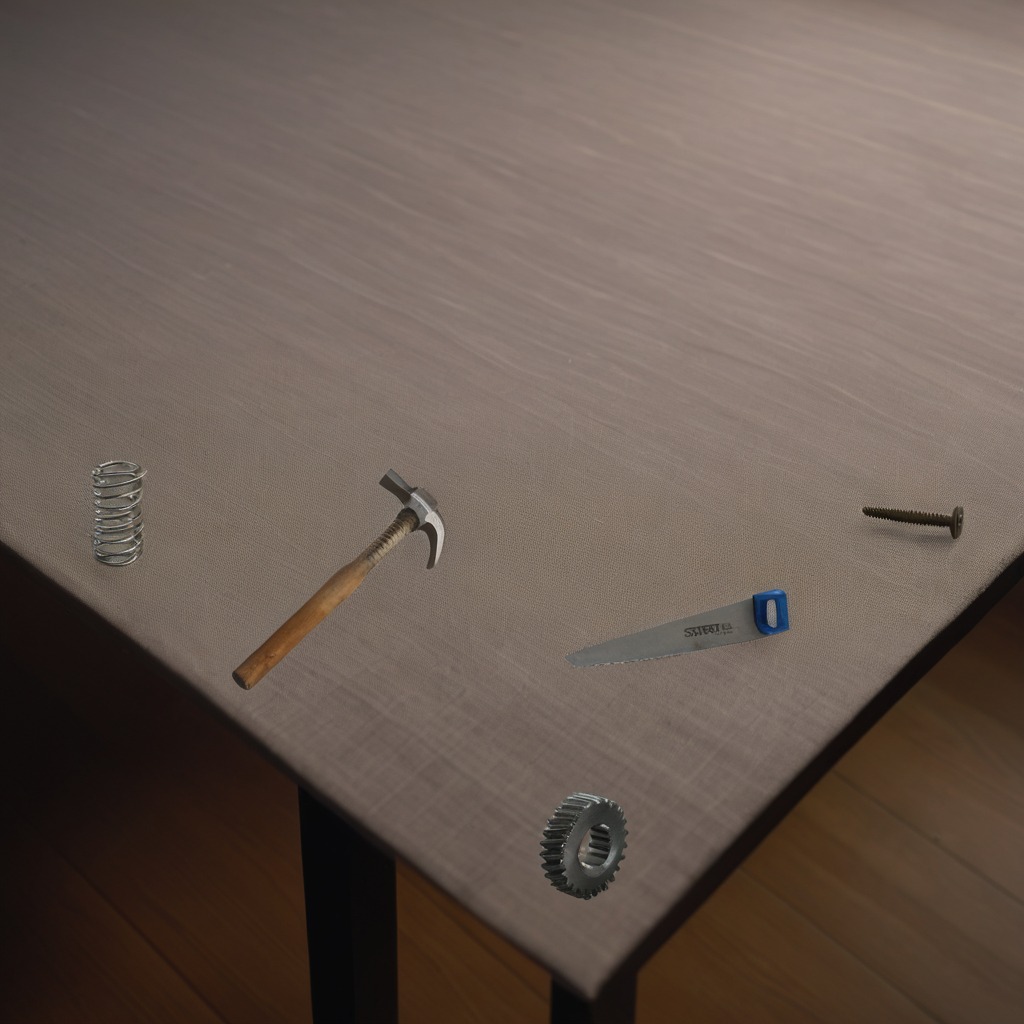
A steel gear with teeth, a hammer, a metal machine screw, a coiled metal spring, and a handheld metal saw are lying on the wooden table.